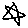
Label: star